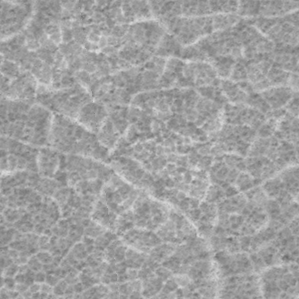
Label: frost